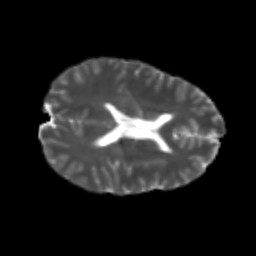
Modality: T2w
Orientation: axial
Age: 24
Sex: male
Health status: healthy
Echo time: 0.074 s